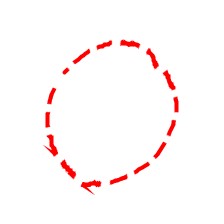
Shape: circle